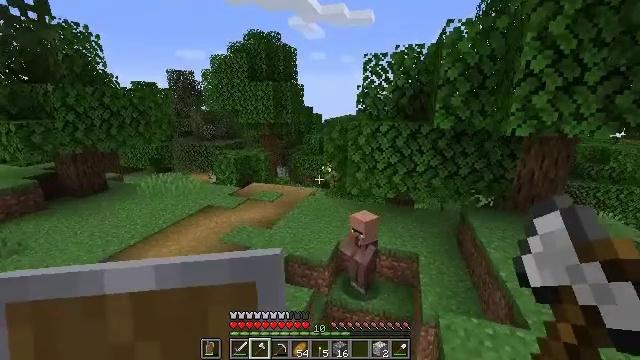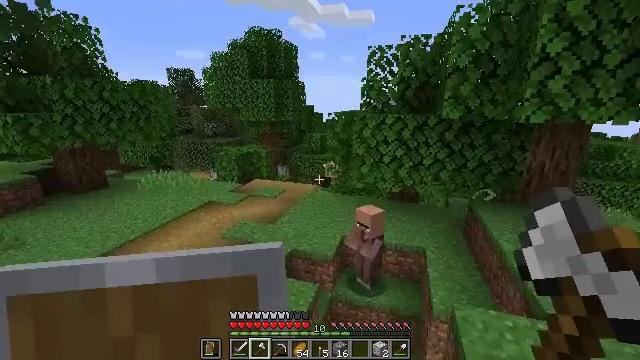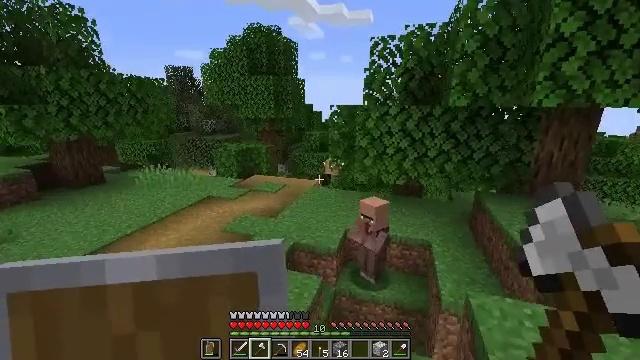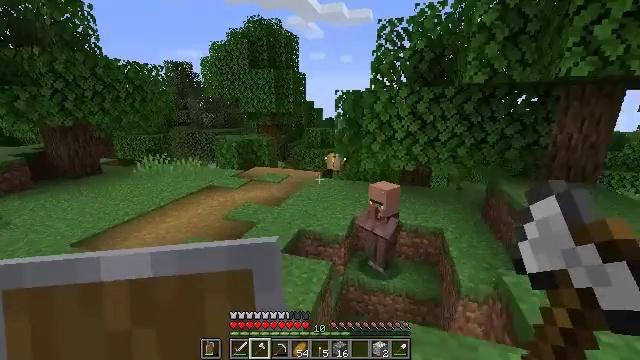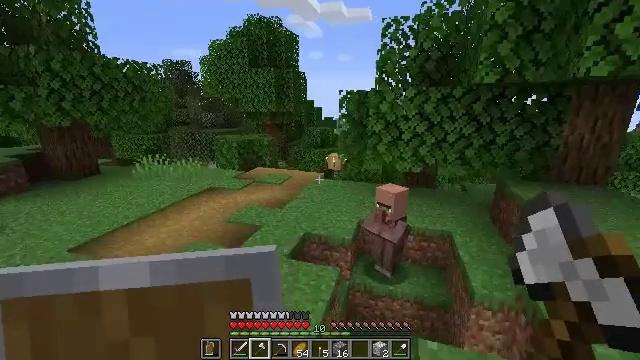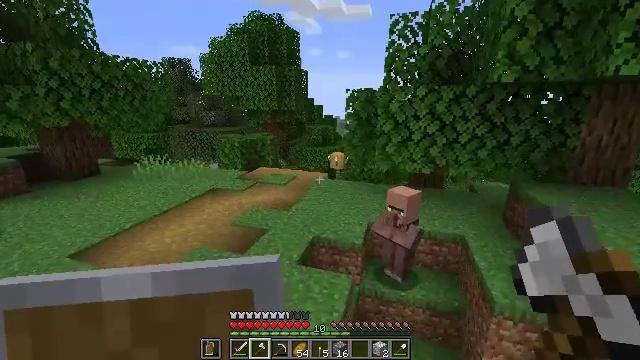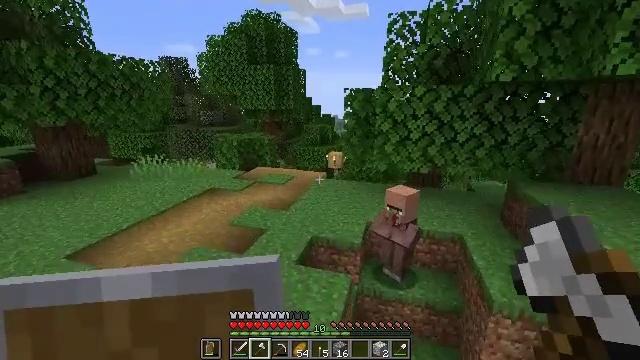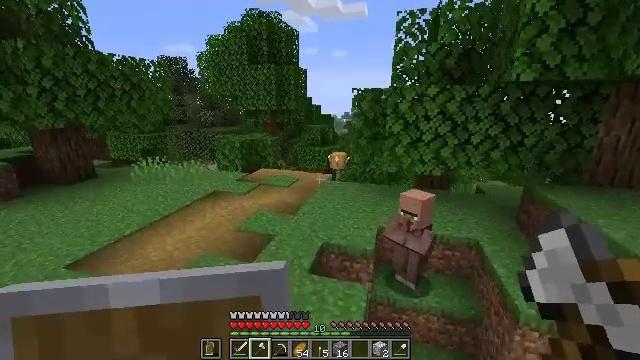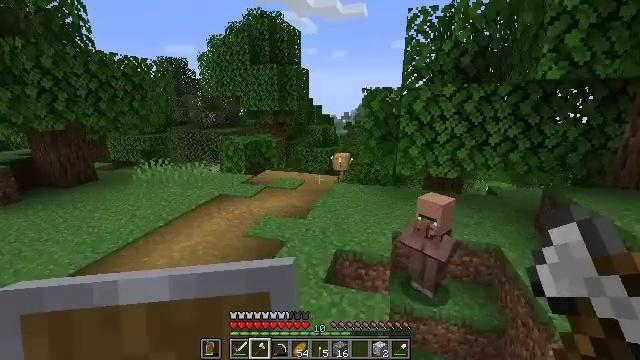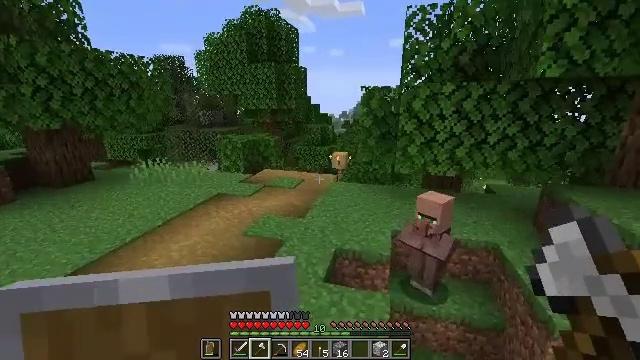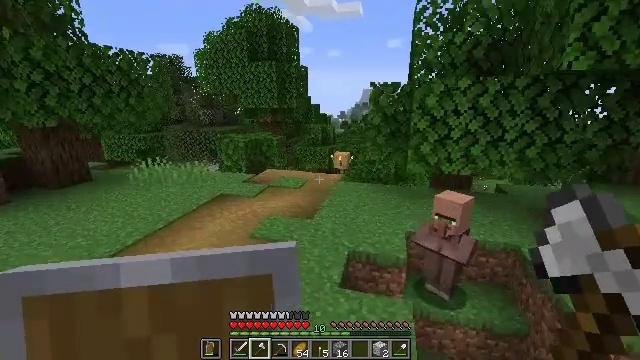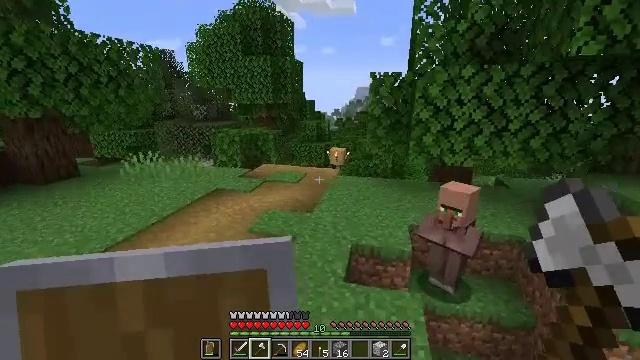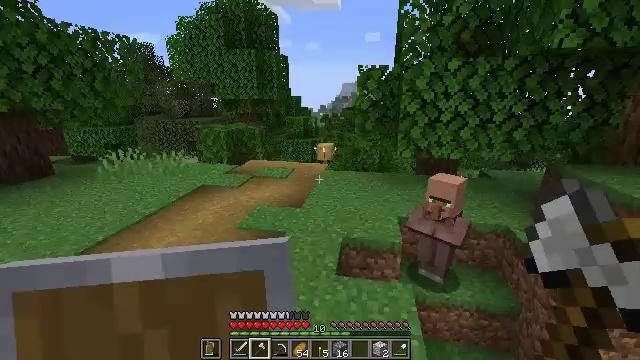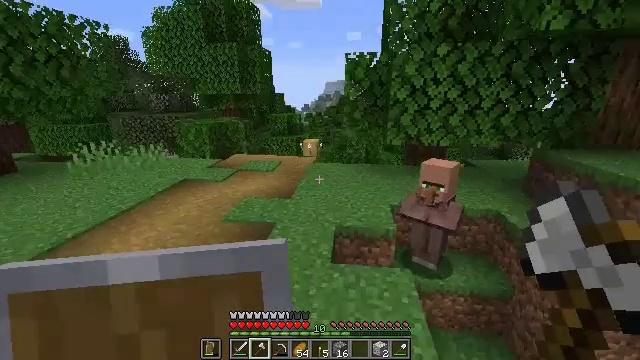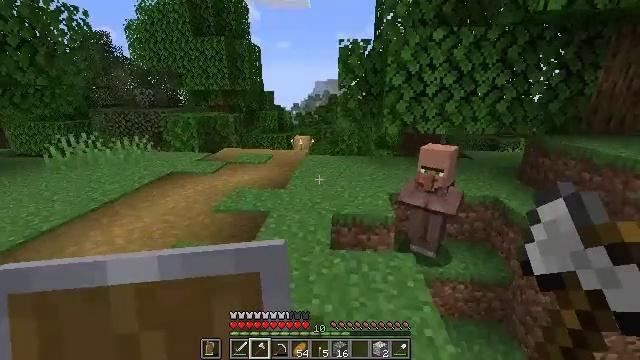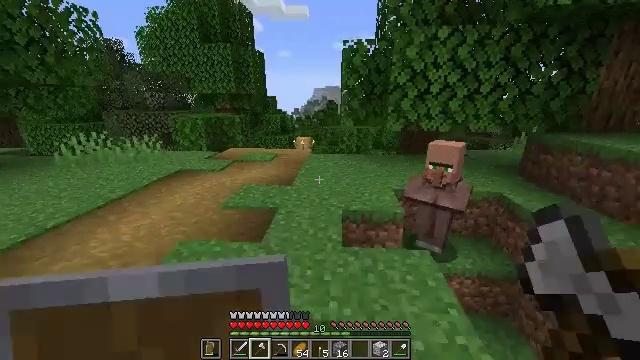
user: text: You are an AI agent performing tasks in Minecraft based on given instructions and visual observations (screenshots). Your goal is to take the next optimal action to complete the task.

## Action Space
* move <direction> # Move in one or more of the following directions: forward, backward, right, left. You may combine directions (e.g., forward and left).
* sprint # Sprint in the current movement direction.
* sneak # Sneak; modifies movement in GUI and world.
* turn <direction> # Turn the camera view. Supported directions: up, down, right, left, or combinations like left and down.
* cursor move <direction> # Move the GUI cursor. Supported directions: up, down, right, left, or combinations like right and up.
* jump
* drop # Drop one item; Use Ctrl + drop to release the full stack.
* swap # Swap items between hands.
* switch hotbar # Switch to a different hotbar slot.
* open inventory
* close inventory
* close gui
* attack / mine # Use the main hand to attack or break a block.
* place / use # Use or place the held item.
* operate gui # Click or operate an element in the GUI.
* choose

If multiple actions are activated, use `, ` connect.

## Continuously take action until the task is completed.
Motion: motion action
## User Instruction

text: Collect some oak leaves.
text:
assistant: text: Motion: move forward and move left
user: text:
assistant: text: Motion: move forward and move left
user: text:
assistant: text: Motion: move forward and move left
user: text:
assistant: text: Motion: move forward and move left
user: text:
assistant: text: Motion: move forward and move left
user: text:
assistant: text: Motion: move forward and move left
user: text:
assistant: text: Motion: move forward and move left
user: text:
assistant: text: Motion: move forward and move left
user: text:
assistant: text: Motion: move forward and move left
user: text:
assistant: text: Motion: move forward and move left
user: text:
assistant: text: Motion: move forward and move left, turn right
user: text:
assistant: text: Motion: move forward and move left, turn right
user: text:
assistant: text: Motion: move forward, turn right
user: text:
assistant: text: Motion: move forward, sprint, turn right
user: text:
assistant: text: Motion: move forward, sprint
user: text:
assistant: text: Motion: move forward, sprint
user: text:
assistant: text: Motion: move forward, sprint, jump
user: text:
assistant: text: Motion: move forward, sprint, jump
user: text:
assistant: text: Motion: move forward, jump
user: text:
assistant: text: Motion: move forward, jump
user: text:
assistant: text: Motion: move forward, jump
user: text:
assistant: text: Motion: move forward, jump
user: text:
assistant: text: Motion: move forward, jump
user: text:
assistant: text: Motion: move forward, jump
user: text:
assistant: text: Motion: move forward
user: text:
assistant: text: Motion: move forward
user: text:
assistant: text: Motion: move forward
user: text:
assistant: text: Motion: move forward
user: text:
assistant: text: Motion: move forward
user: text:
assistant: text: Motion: move forward, turn down, jump